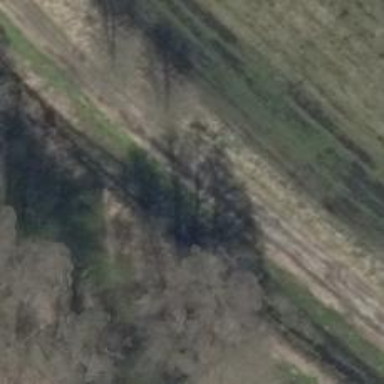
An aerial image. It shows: Dirt track with grade 4 tracktype.